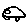
Label: car